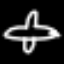
Label: airplane